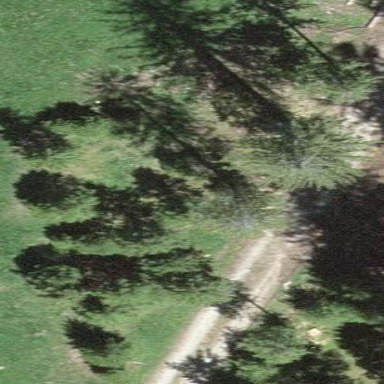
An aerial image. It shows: Beautiful woodland area.